Question: I have an action which takes a viewmodel.
'''
[HttpPost]
public JsonResult SearchAjax(JQueryDataTablesModel jQueryDataTablesModel, BloodSearchAjaxViewModel searchModel)
{
...
'''
In that viewmodel there is an array
'''
public ReadOnlyCollection<string> mDataProp_ { get; set; }
'''
When I call the action I verify via fiddler that the array data is being passed

However, the array (as well as other arrays in the viewmodel) are null.
Also, if I put in the viewmodel a field called'mDataProp_0' it gets populated.
Updated based on comment. Here is the code from the view where the data is posted. I'm using a jQueryDataTable. I didn't think this code mattered since I verified that the data is in the http request.
'''
/* Initialize table */
var oTable = $('#search-results-table').dataTableWithFilter({
"sDom": "<'row'<'span6'l><'span6'f>r>t<'row'<'span6'i><'span6'p>>",
"sPaginationType": "bootstrap",
"bProcessing": true,
"bServerSide": true,
"sAjaxSource": 'SearchAjax',
"sServerMethod": "POST",
"aoColumns": [
{ "mDataProp": "BloodIdentificationNumber" },
{ "mDataProp": "Status" },
{ "mDataProp": "ExpirationDate" },
{ "mDataProp": "CompanyName" },
{ "mDataProp": "Location" },
{ "mDataProp": "City" }
],
// Initialize our custom filtering buttons and the container that the inputs live in
filterOptions: { searchButton: "search-button", clearSearchButton: "clear-search-button", searchContainer: "search-block" }
});
'''
Any ideas? Thanks!
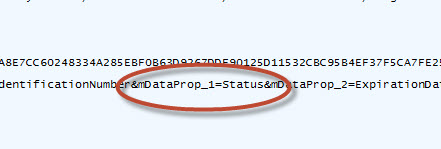
Answer: The default model binder is pretty picky. I think what you're seeing here is simply that the data isn't conforming to the conventions the binder expects. Your options are either 1) massage the data to what the default binder accepts or 2) write a custom model binder. Below are some links for both approaches.
<URL>
<URL>